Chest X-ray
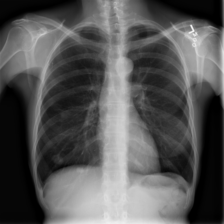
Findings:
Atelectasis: negative
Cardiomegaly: negative
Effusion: negative
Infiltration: negative
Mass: negative
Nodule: positive
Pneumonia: negative
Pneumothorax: negative
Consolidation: negative
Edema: negative
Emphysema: negative
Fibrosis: negative
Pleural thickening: negative
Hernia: negative